Aerial crown-view tile of a tropical tree (Barro Colorado Island, Panama), acquired 20240813:
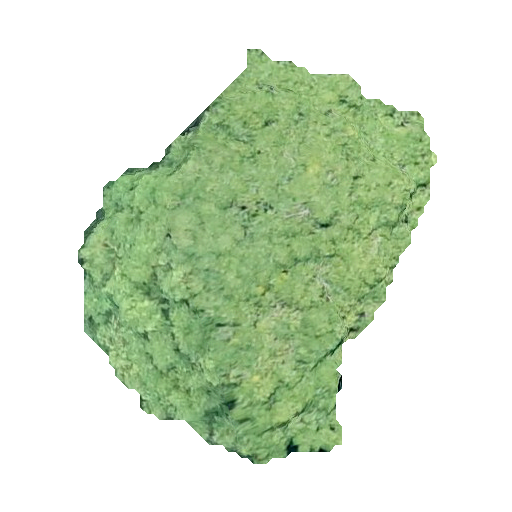
Species: Handroanthus guayacan
GBIF accepted scientific name: Handroanthus guayacan
Crown area: 143.223 m²